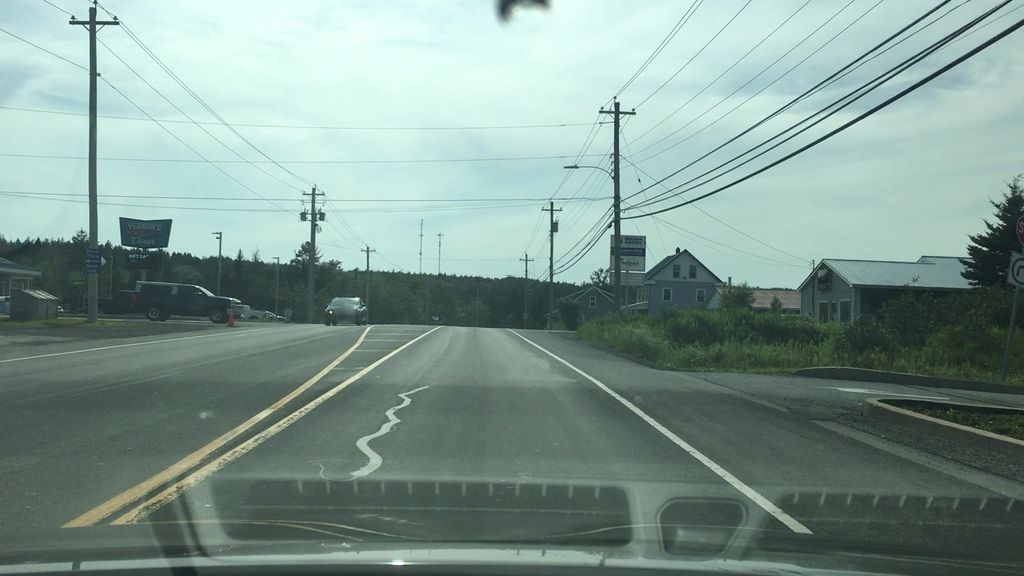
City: halifax